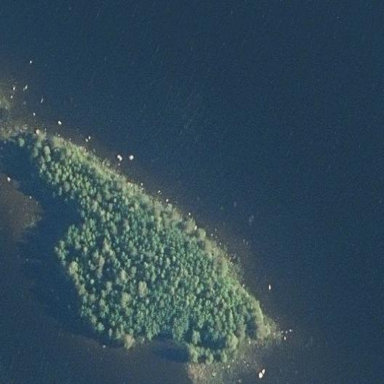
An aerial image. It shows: Islet surrounded by woodland.